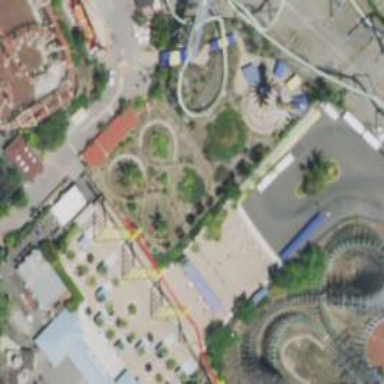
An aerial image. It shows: Thrilling roller coaster attraction.